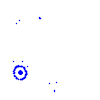
Particle: kaon